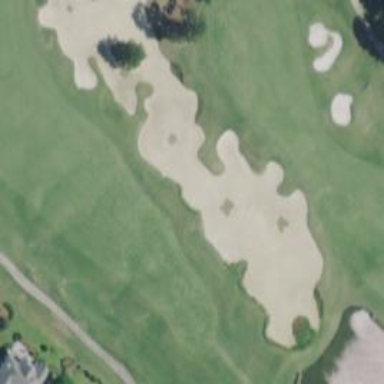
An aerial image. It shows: Golf bunker filled with sandy terrain.